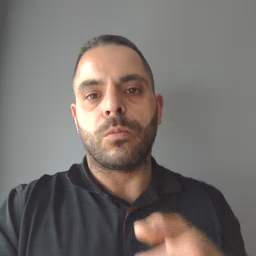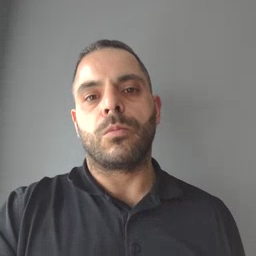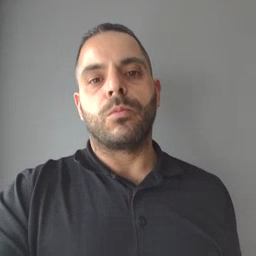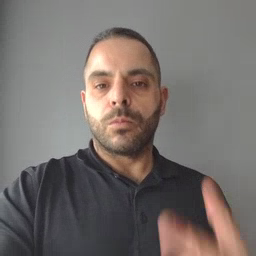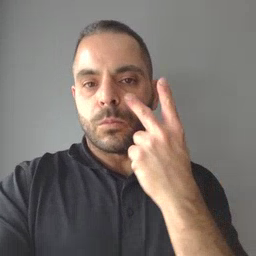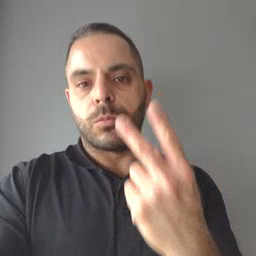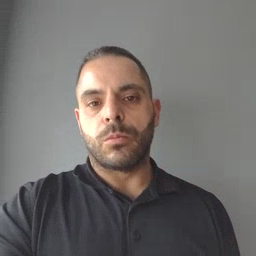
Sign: see